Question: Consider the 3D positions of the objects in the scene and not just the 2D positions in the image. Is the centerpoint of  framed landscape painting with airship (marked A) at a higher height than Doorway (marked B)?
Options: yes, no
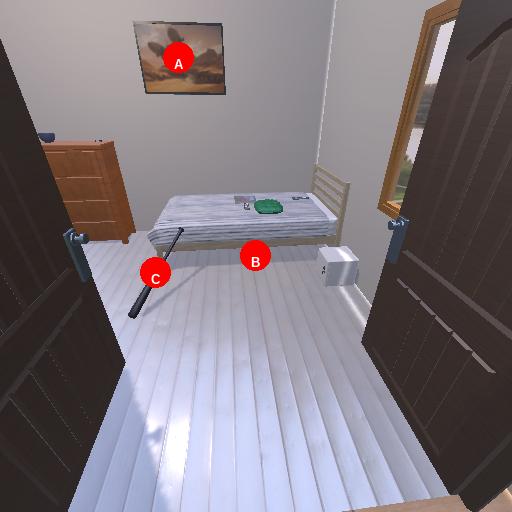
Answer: yes